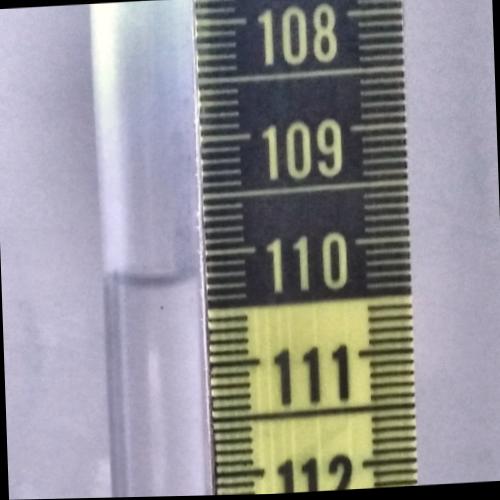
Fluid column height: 110.2 cm